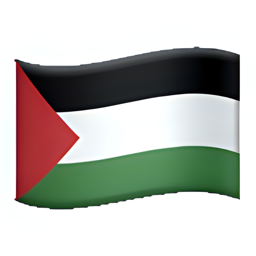
Name: flag for palestinian territories
Emoji: 🇵🇸
Group: Flags
Sub-group: country-flag